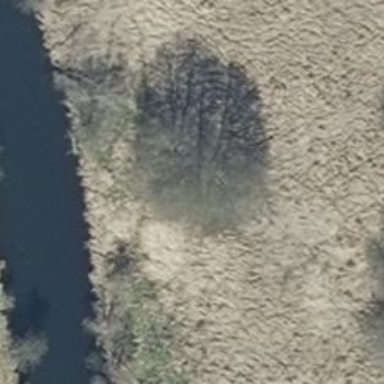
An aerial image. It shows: Deciduous broadleaved tree.